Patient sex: F
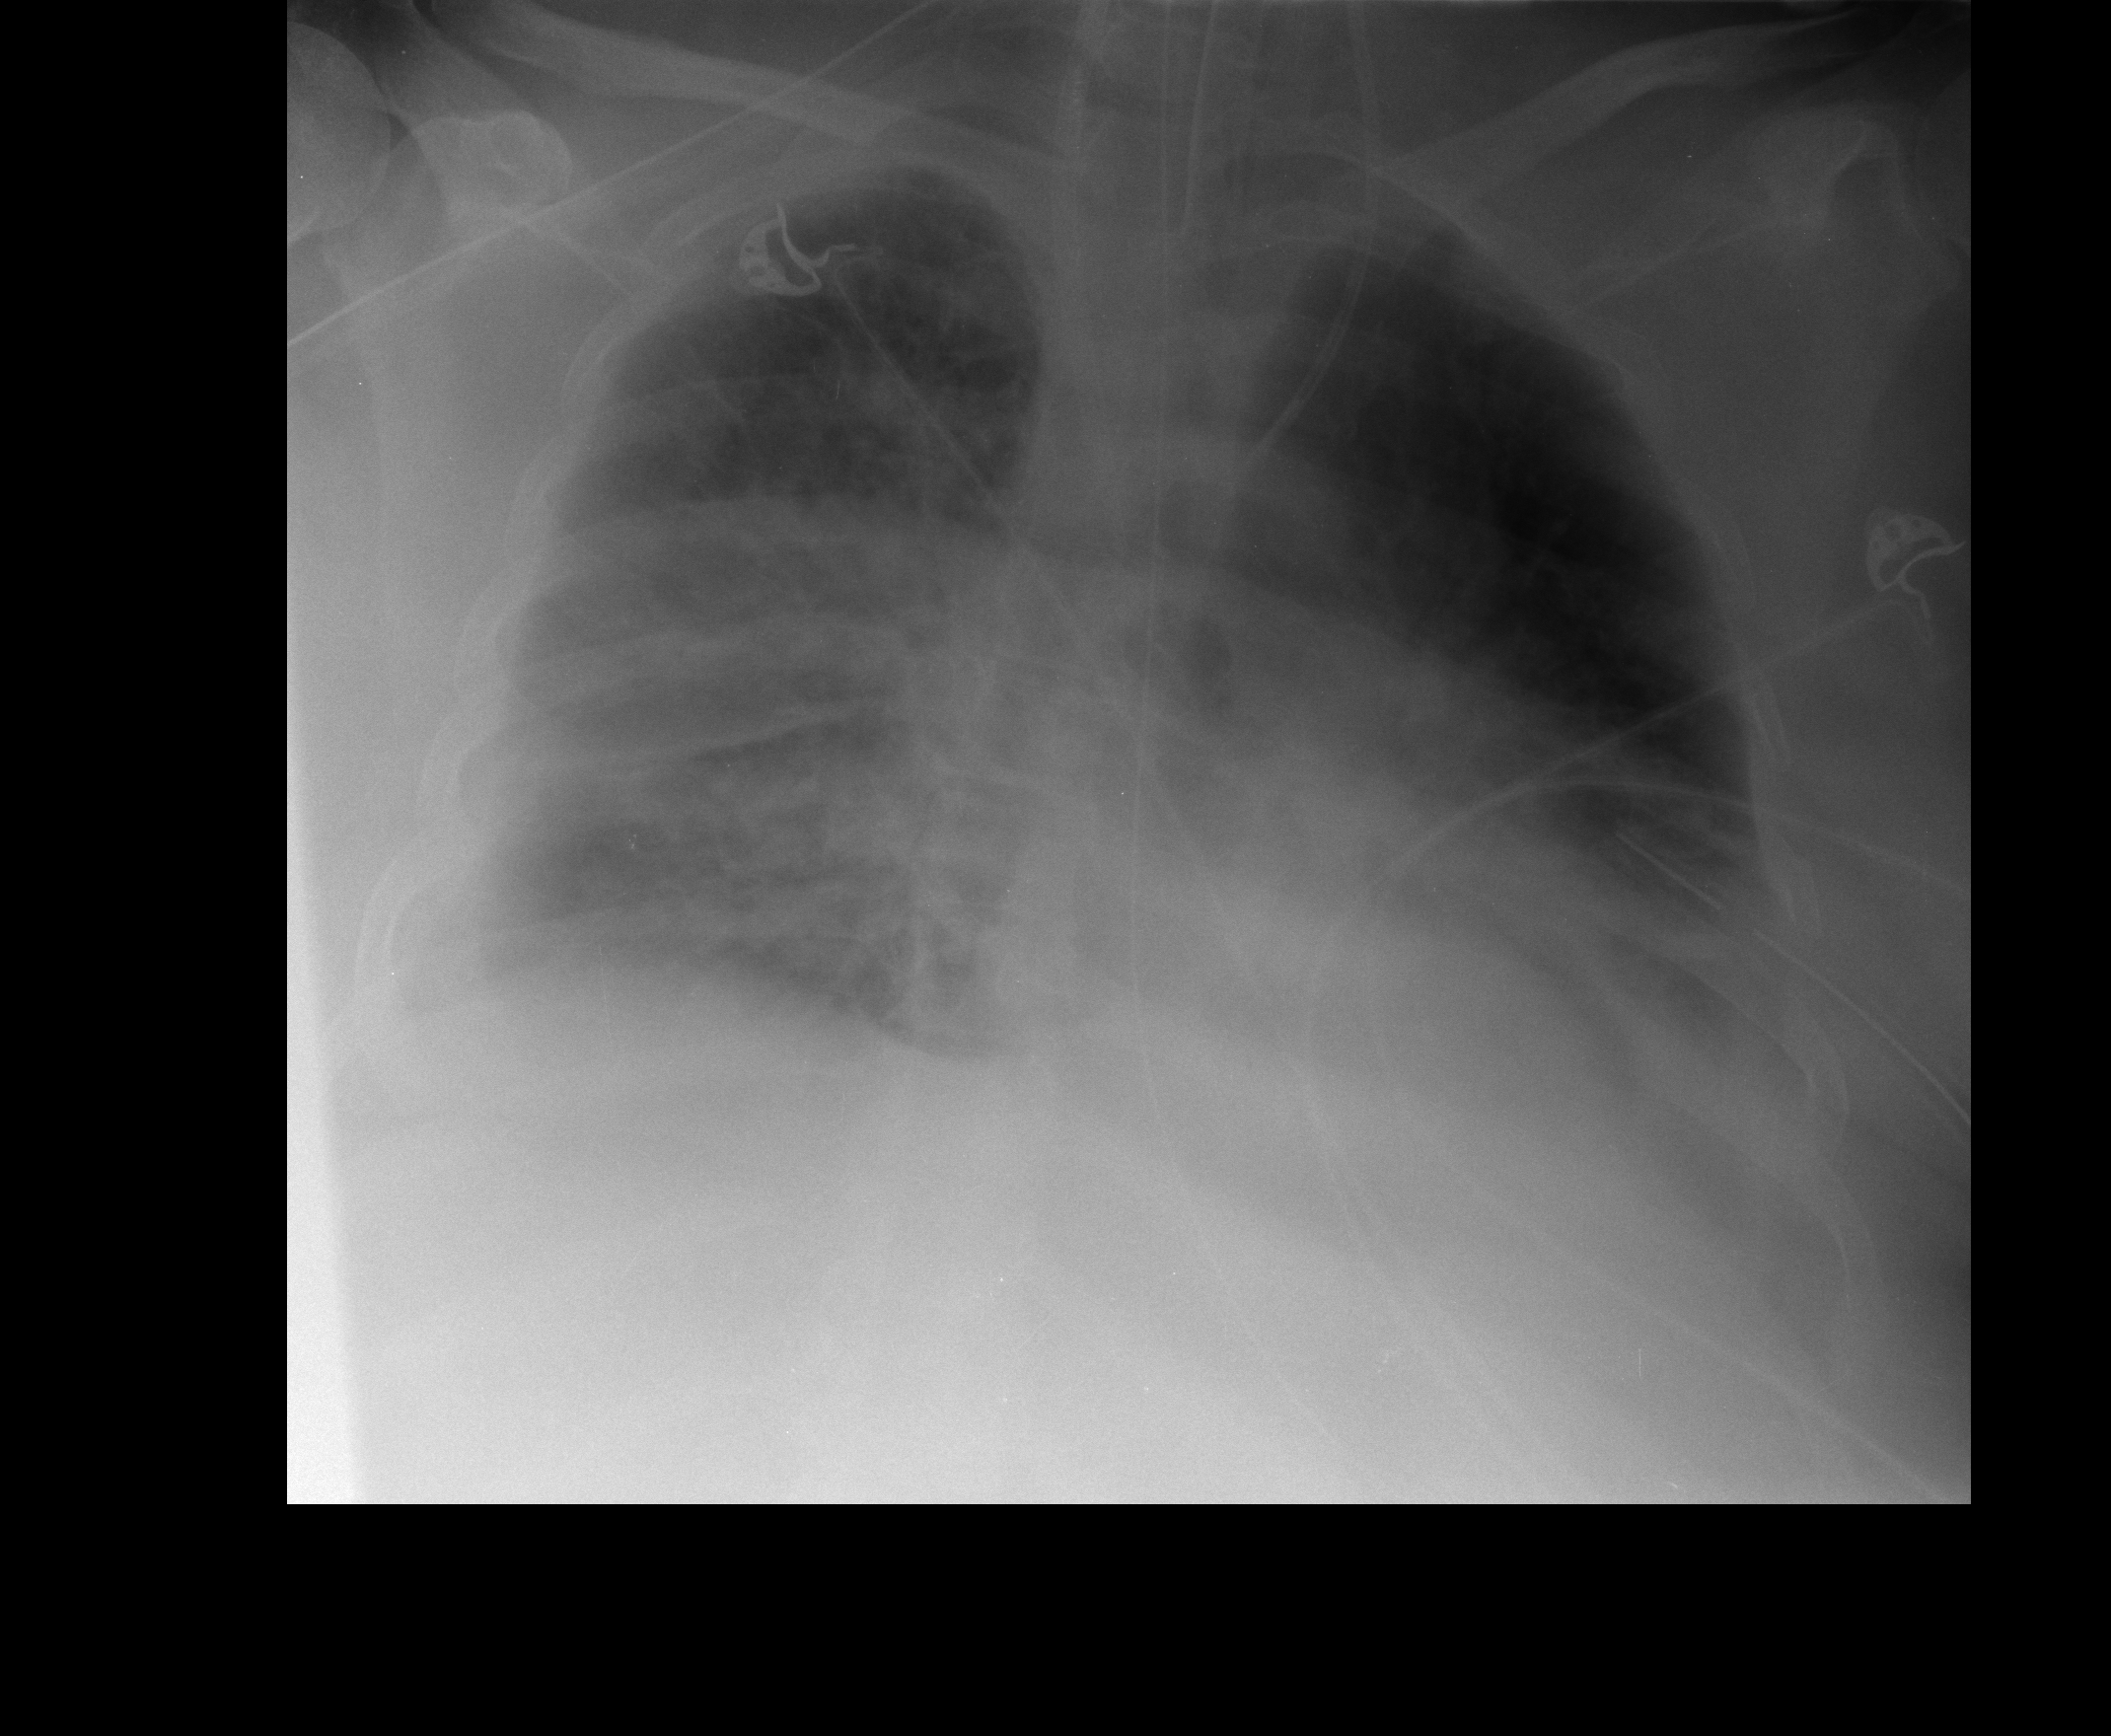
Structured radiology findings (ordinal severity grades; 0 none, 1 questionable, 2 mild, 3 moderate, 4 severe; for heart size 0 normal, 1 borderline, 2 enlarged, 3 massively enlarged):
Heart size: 2
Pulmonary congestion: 2
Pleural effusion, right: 2
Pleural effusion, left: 2
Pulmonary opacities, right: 2
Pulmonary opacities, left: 2
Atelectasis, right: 2
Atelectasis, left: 2